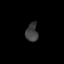
Tissue: lung
Cell type: Epithelial cells
Senescence score: 0.1581
Nuclear area (px): 220
Mean DAPI intensity: 62.473